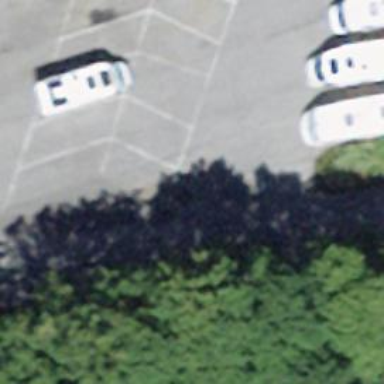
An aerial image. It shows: Parking aisle designated as service road.